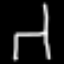
Label: chair